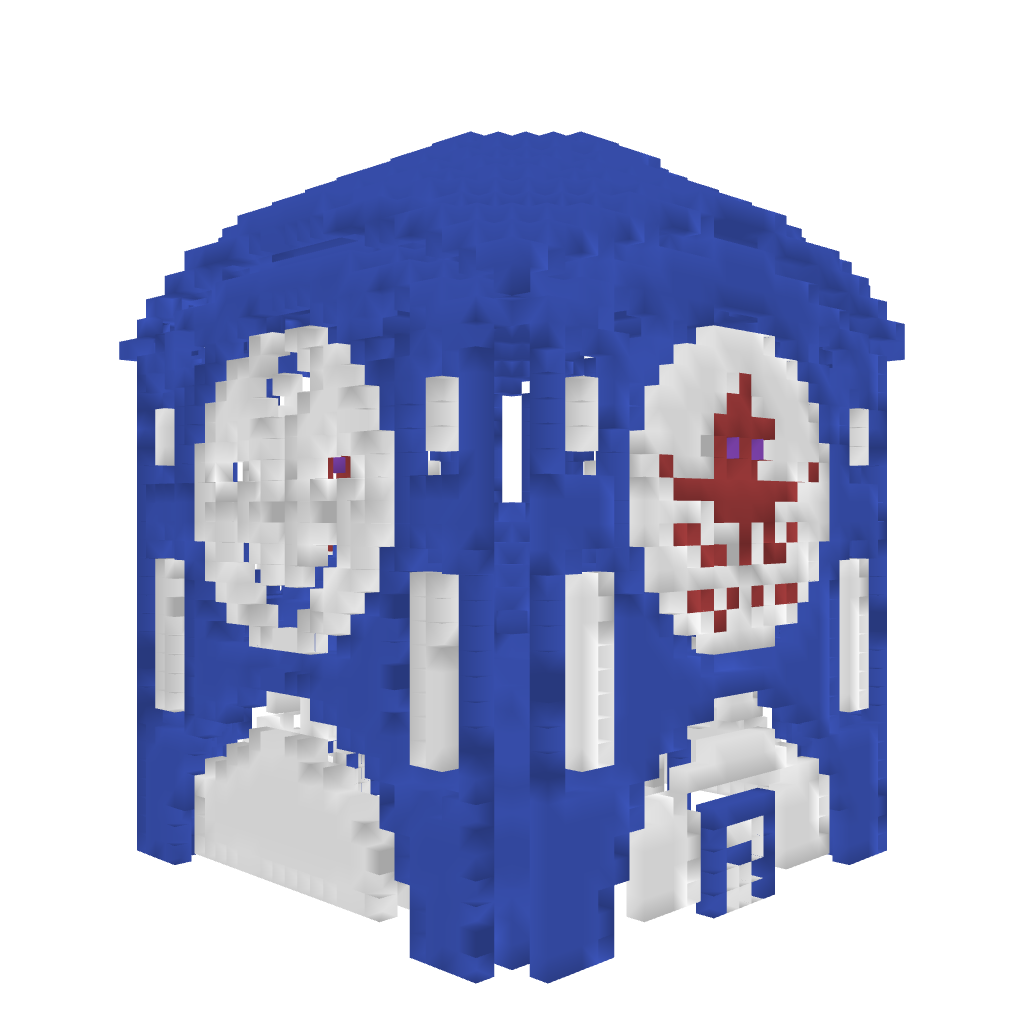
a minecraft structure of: Octopus Temple high quality